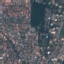
Land use / land cover: Residential